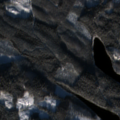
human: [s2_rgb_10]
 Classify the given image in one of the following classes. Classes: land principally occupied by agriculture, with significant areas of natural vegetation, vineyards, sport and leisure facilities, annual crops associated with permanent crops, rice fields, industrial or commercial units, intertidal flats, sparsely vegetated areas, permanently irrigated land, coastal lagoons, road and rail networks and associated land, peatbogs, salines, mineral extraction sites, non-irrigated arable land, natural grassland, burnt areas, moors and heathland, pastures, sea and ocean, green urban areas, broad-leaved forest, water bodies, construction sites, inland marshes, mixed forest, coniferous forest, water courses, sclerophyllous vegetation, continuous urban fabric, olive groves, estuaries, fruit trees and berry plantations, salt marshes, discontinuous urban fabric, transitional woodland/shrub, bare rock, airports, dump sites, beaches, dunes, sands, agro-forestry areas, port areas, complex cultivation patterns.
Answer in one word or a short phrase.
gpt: coniferous forest, mixed forest, transitional woodland/shrub